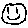
Label: smiley face